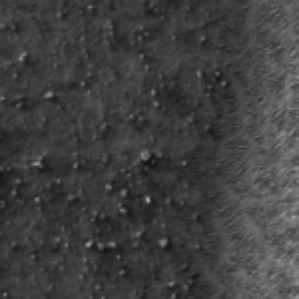
Label: frost